Field crop: maize
Growth stage: 2
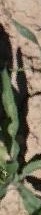
Species: maize